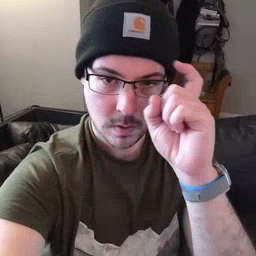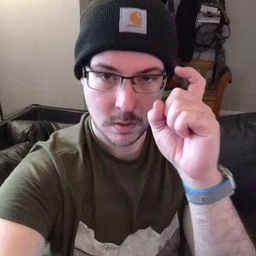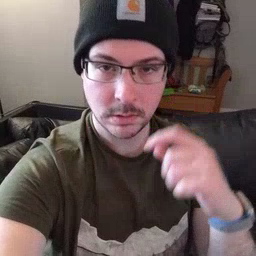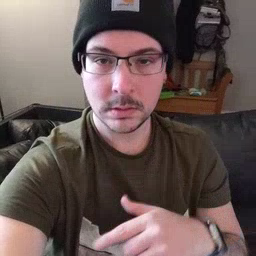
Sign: because